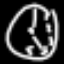
Label: clock